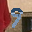
Label: 9